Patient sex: M
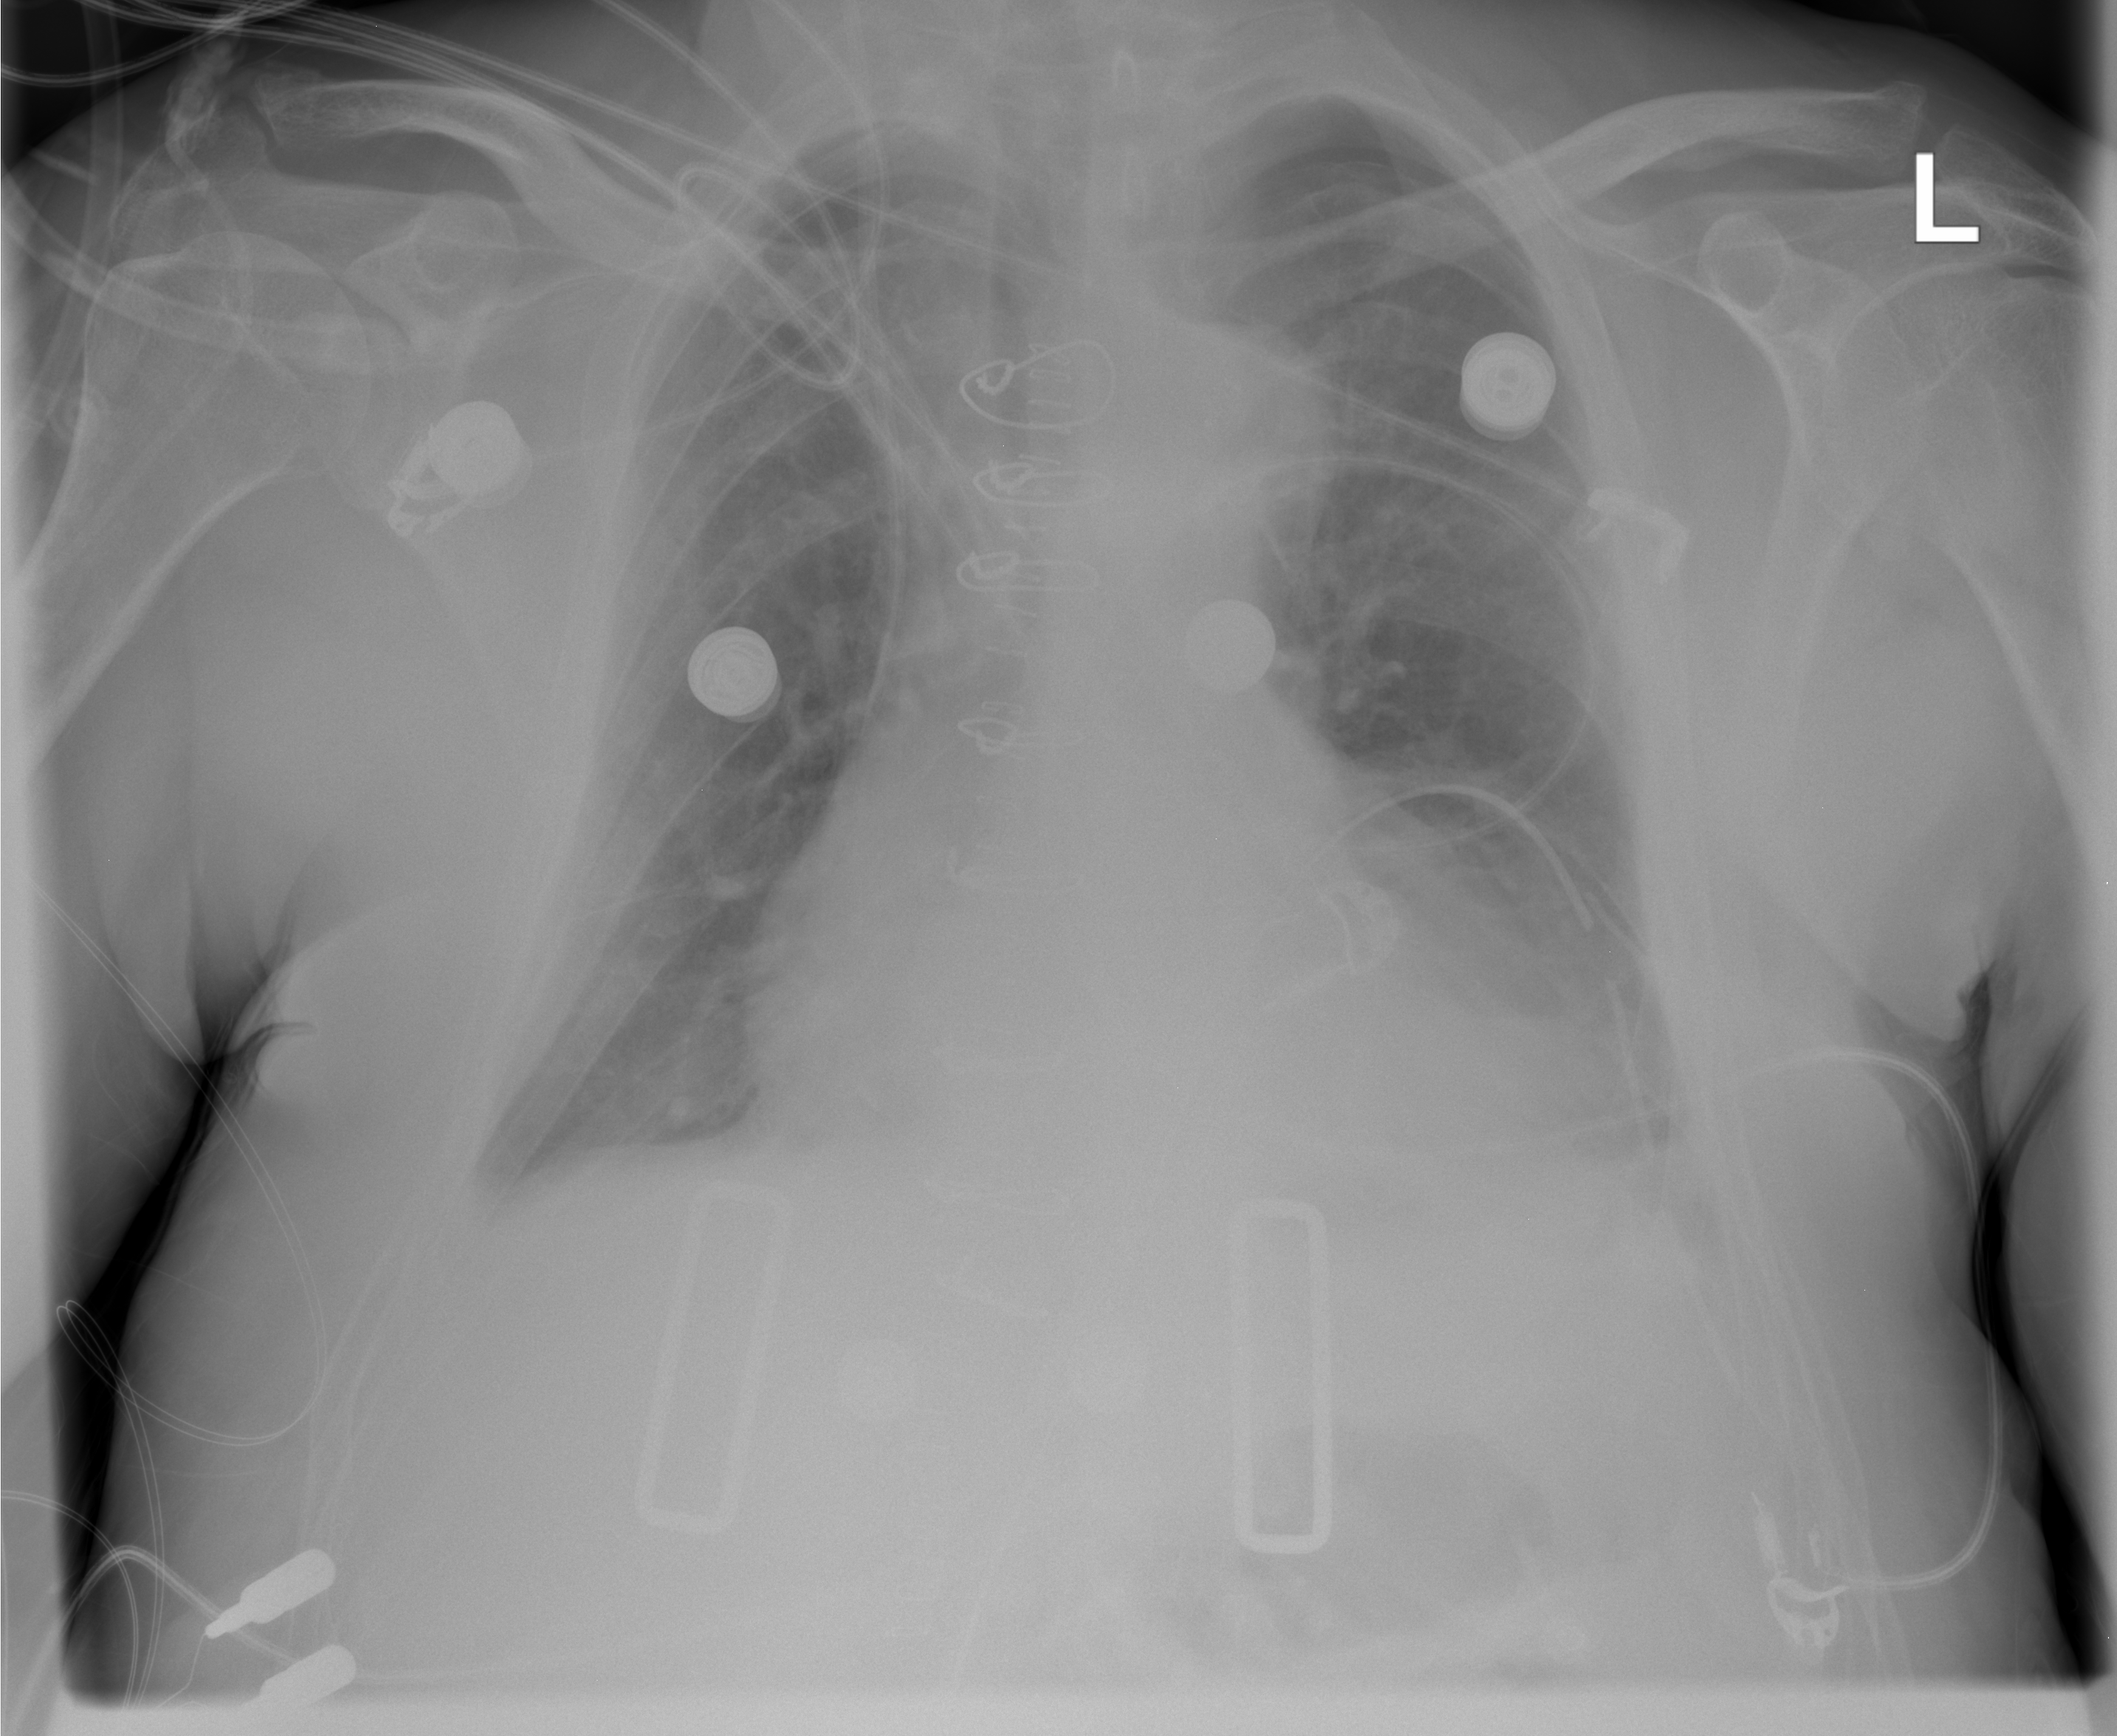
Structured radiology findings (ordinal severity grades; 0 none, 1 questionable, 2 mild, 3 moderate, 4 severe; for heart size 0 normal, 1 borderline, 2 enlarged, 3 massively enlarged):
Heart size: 2
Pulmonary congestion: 0
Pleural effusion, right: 2
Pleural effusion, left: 2
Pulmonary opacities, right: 0
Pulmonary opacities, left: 0
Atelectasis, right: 0
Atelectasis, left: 2